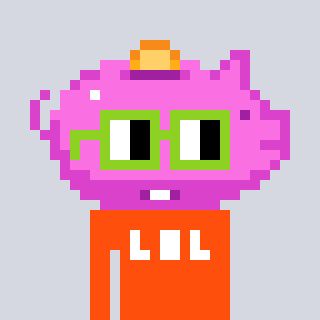
a pixel art character with square light green glasses, a piggybank-shaped head and a orange-colored body on a cool background